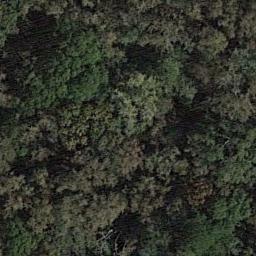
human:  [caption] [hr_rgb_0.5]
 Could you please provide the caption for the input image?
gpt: This is a dense forest .

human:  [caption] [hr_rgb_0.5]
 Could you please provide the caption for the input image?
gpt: The forest is consist of yellow and green trees .

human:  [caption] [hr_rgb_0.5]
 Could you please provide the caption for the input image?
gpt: Many dark green trees are in a forest .

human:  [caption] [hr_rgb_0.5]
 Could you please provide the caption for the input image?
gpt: The forest has a lot of dense yellow trees and some green trees mixed with yellow trees .

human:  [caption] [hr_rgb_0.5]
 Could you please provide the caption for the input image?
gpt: There are many trees with yellow and green leaves in a forest .